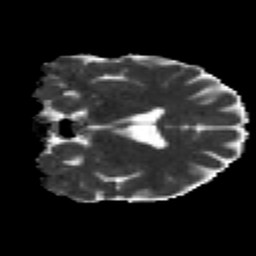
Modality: MD
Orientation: coronal
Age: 37
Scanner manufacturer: siemens
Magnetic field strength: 3 T
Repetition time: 2.2 s
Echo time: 0.084 s